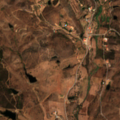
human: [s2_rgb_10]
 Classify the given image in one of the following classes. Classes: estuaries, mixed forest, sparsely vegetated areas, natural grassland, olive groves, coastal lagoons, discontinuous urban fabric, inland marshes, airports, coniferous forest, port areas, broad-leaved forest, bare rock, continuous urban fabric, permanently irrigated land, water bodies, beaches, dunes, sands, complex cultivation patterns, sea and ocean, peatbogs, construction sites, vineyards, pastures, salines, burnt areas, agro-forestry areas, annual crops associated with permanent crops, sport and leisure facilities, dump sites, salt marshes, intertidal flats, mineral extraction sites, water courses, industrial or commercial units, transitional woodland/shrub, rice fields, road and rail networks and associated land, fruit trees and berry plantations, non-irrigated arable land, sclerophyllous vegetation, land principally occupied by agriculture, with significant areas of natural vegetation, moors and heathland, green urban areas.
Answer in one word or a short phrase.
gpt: complex cultivation patterns, land principally occupied by agriculture, with significant areas of natural vegetation, sclerophyllous vegetation, transitional woodland/shrub